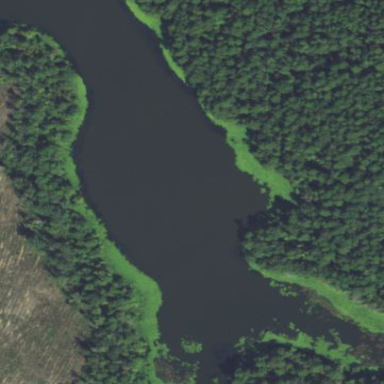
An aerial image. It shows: Serene lake.